Chest X-ray. View position: PA
Patient age: 54
Patient sex: F
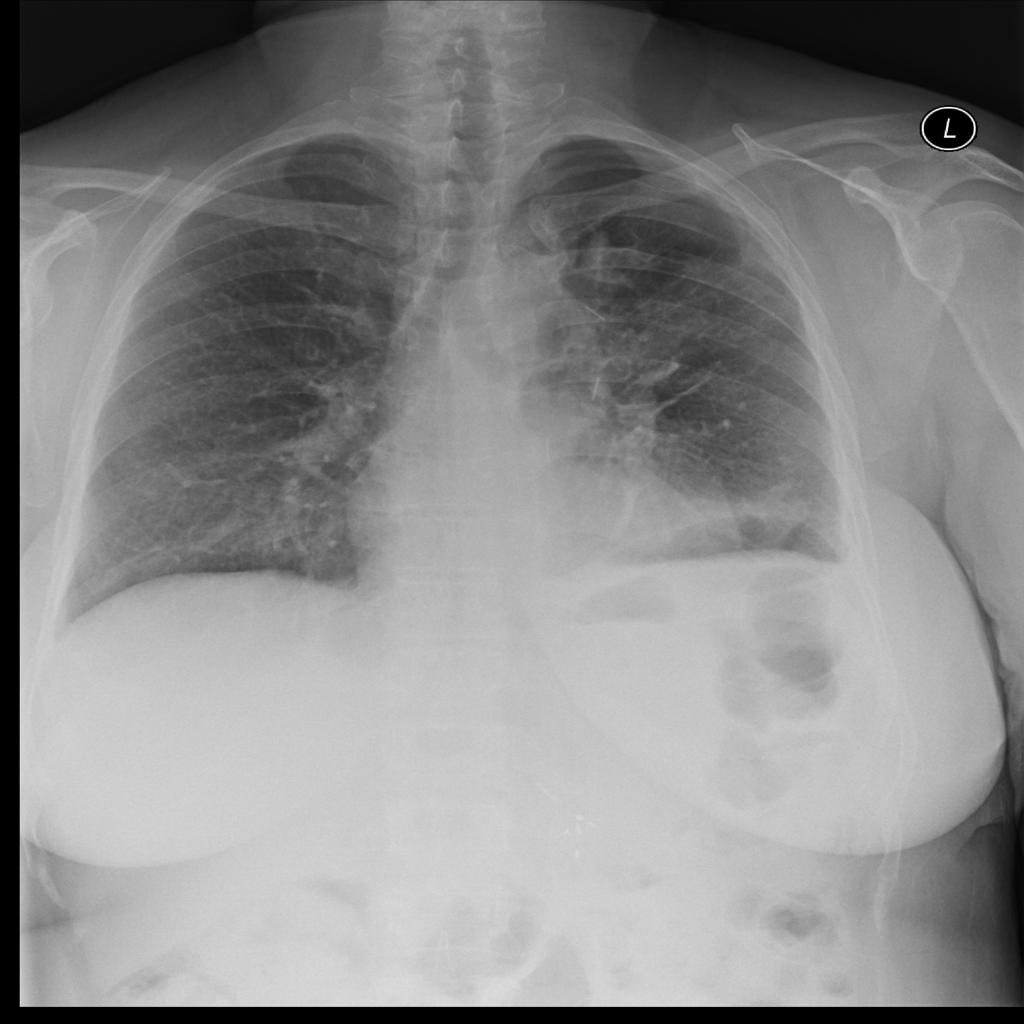
Finding: Pneumothorax